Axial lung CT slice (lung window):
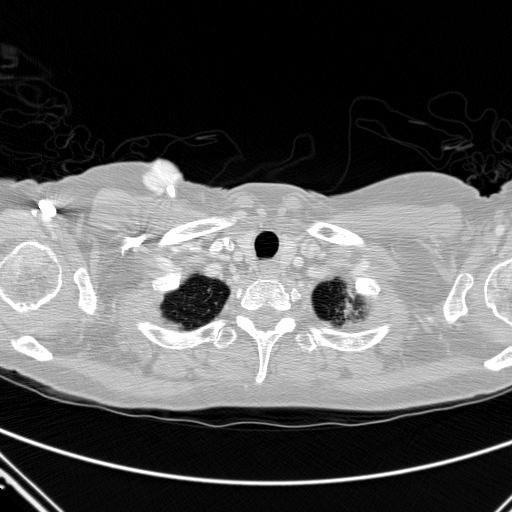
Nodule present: no